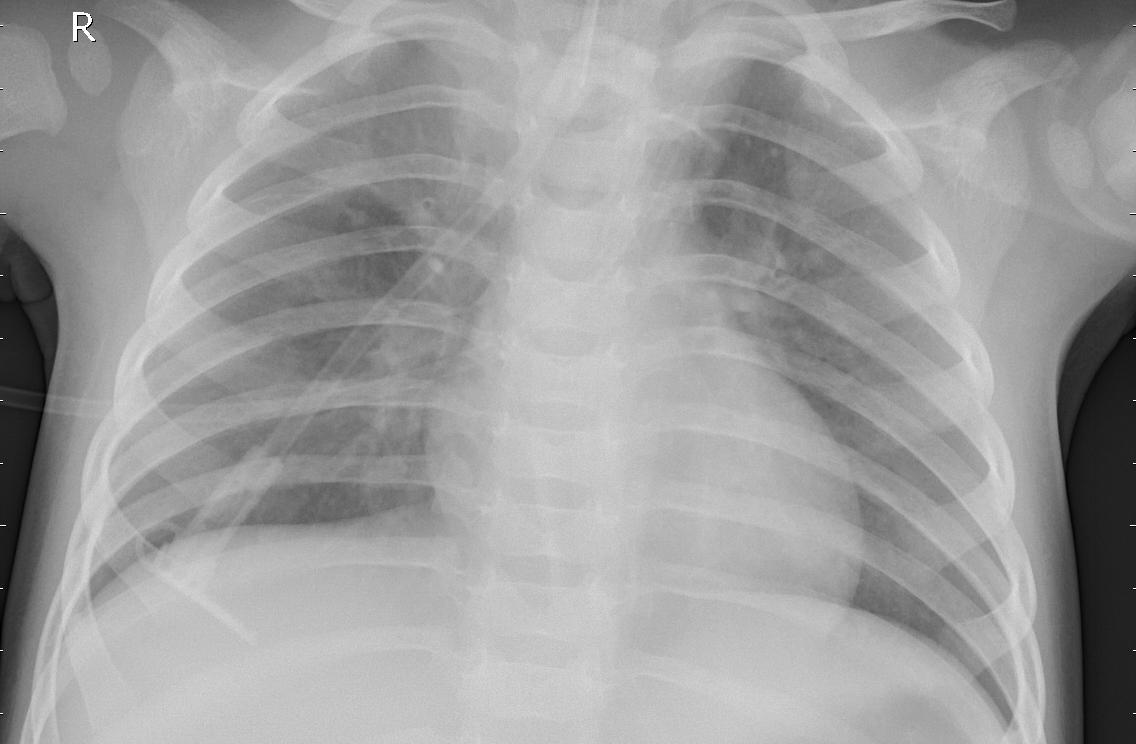
Diagnosis: PNEUMONIA